Field crop: maize
Growth stage: 2
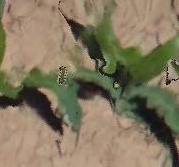
Species: maize